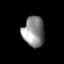
Tissue: prostate
Cell type: T cells
Senescence score: 0.3595
Nuclear area (px): 642
Mean DAPI intensity: 140.765